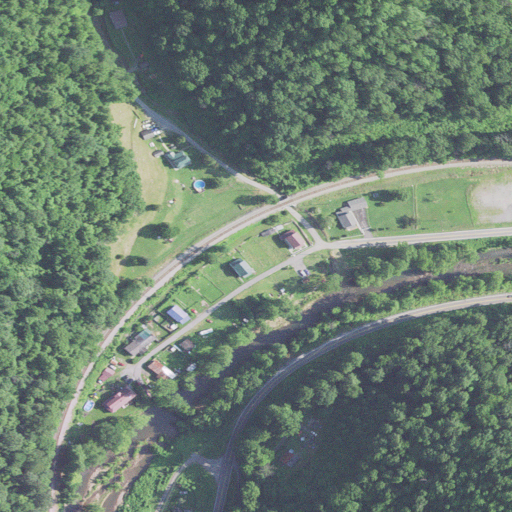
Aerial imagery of valley in West Virginia named Johnnycake Hollow containing deciduous forest, low intensity development, open development, grassland, medium intensity development, evergreen forest, and shrub